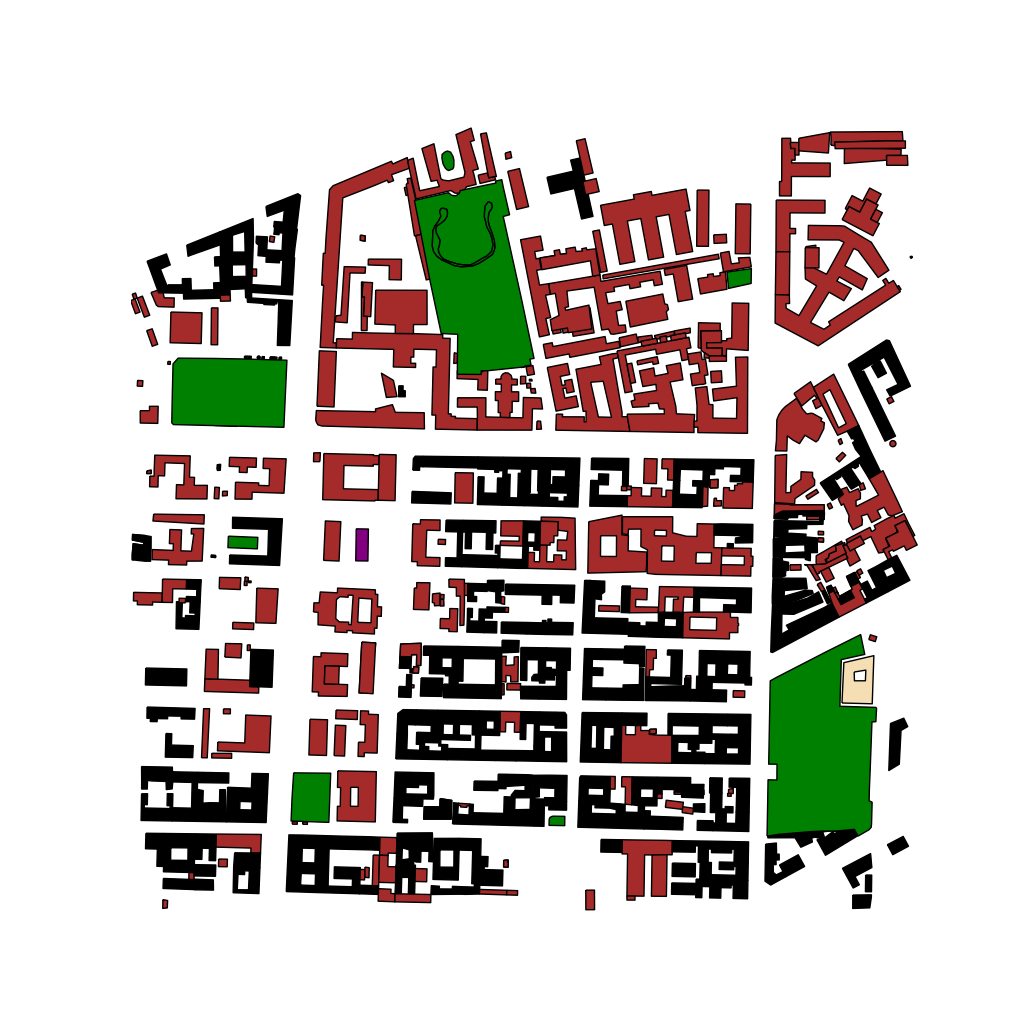
Tags: overhead vector_map, business, industrial, recreation, residential, special, historical, modern, soviet, high_rise, individual_rise, low_rise, medium_rise, density_1, Building, Facility, Hotel, Kinder, Park, 1.0 km²